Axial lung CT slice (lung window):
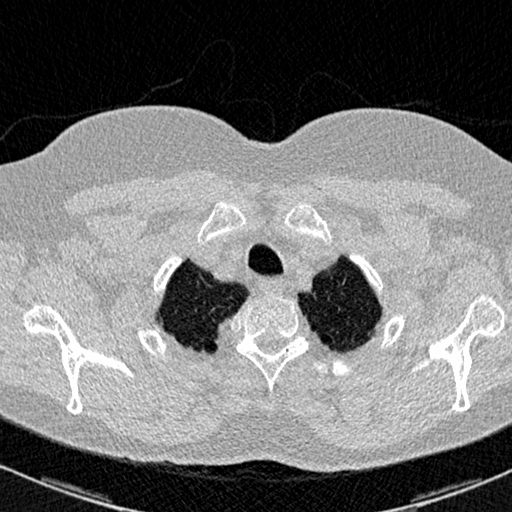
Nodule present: no